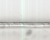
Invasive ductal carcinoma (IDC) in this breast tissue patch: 0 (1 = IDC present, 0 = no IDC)